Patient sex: M
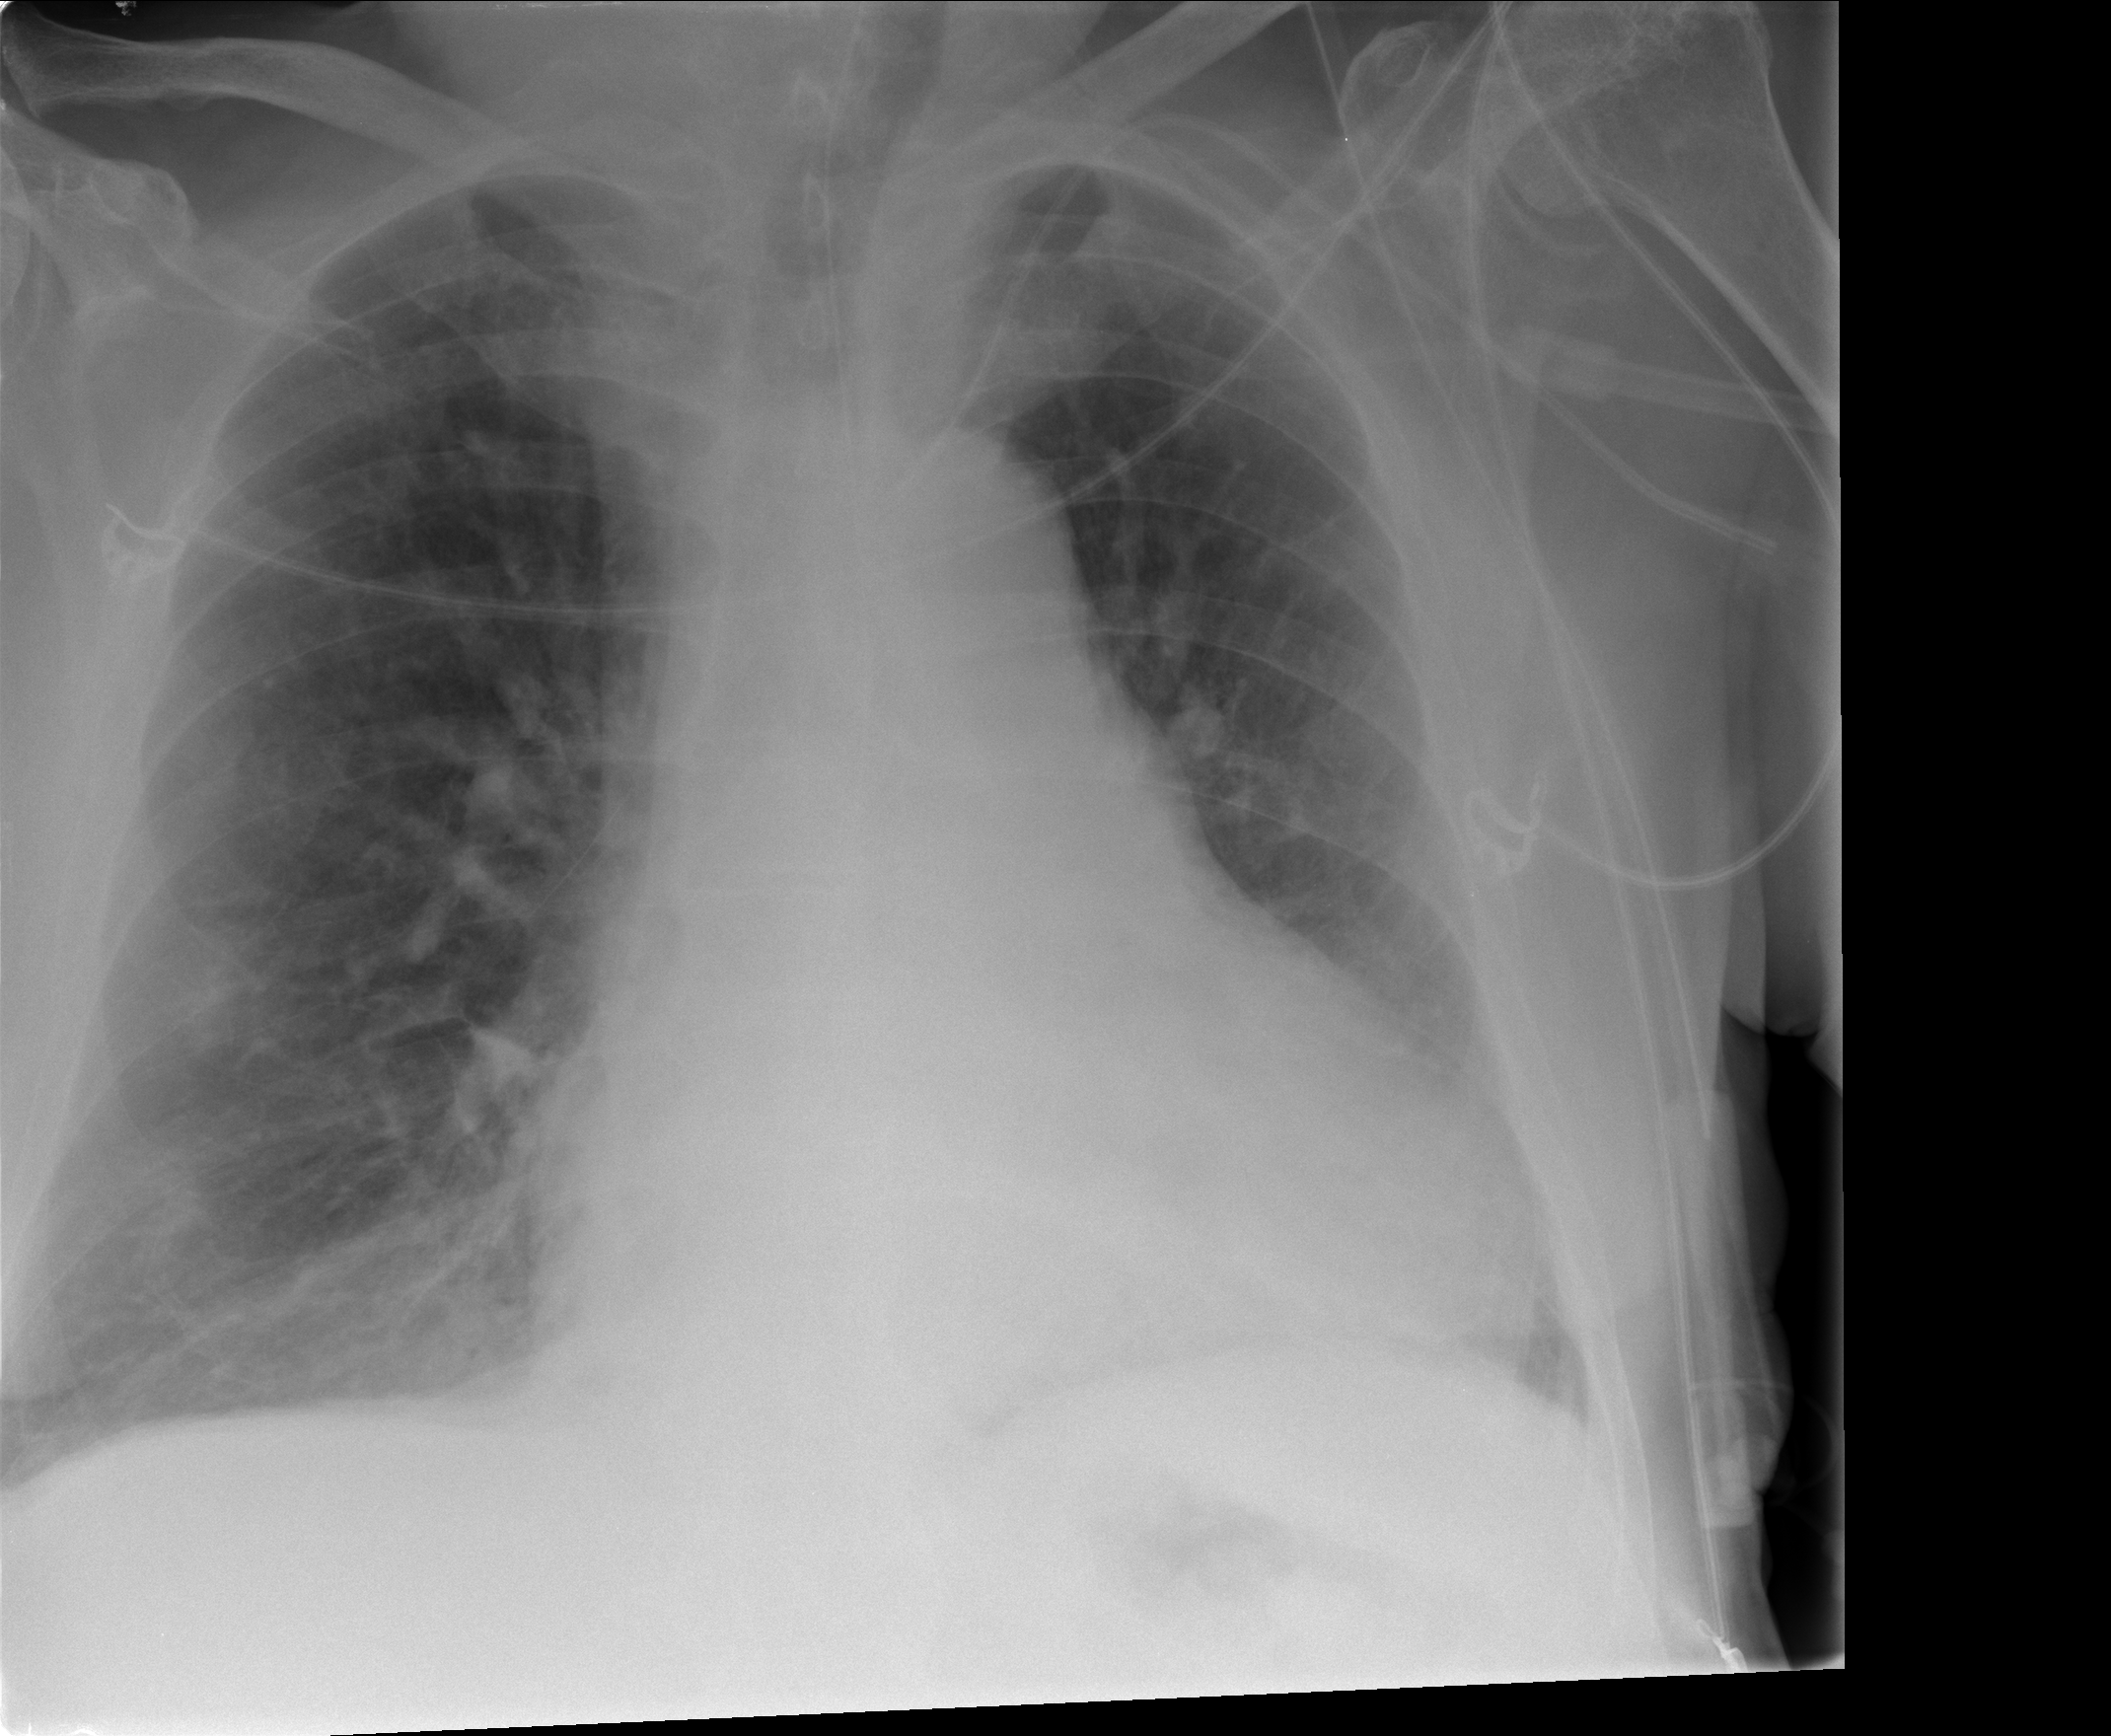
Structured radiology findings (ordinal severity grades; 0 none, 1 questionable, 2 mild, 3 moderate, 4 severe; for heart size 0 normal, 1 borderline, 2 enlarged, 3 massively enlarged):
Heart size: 2
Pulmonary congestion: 2
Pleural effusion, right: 0
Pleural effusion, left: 0
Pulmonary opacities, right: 0
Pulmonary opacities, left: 0
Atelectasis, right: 0
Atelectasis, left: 0